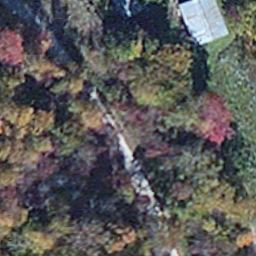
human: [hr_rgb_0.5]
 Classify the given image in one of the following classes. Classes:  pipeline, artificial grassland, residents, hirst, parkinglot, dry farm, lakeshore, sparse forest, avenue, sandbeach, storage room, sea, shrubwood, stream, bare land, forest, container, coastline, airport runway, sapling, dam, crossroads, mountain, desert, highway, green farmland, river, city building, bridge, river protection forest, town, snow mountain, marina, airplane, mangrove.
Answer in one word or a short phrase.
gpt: mangrove